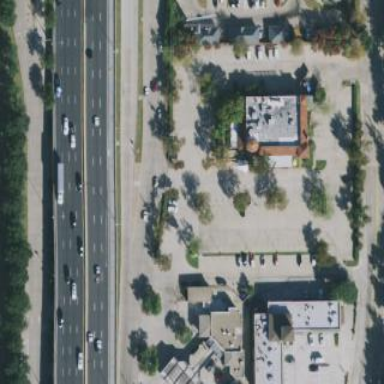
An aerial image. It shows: Retail area.